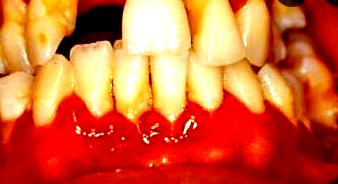
Condition: Gingivitis